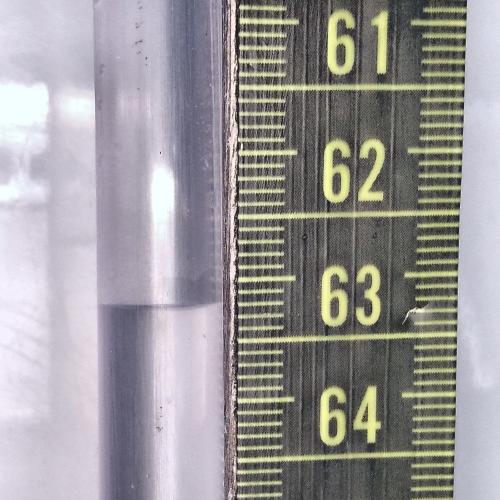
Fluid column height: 63.2 cm